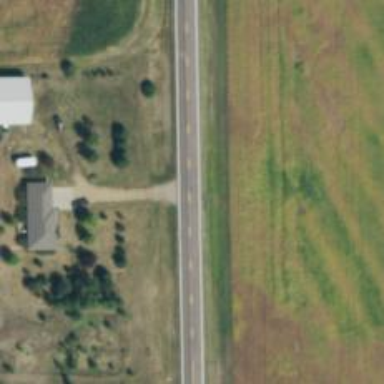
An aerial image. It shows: Secondary road with asphalt surface.